Aerial crown-view tile of a tropical tree (Barro Colorado Island, Panama), acquired 20241216:
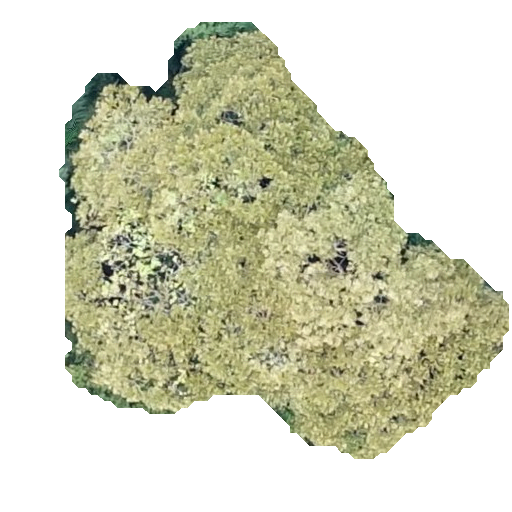
Species: Dipteryx oleifera
GBIF accepted scientific name: Dipteryx oleifera
Crown area: 180.172 m²